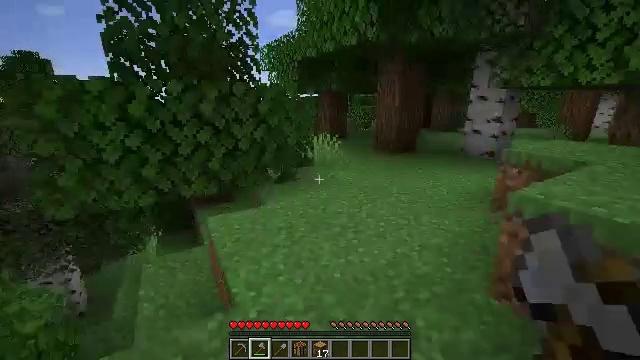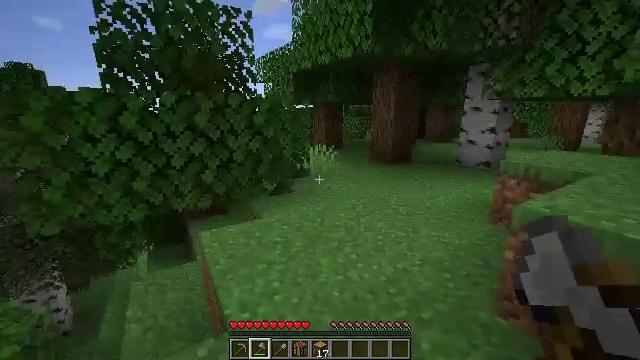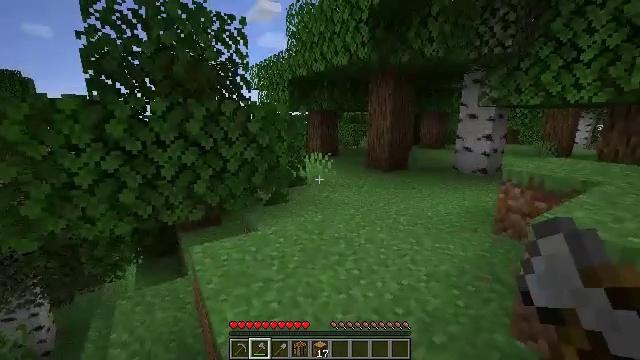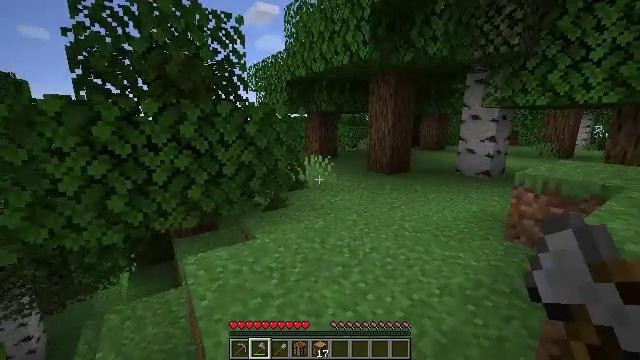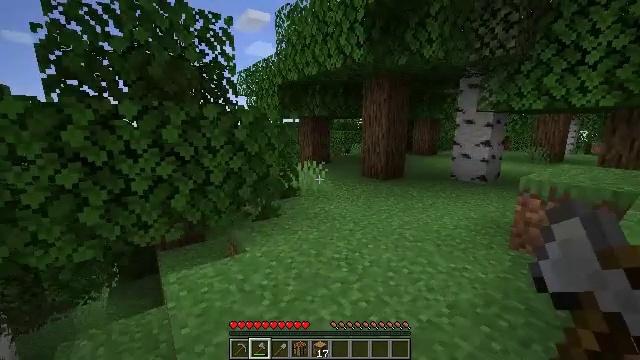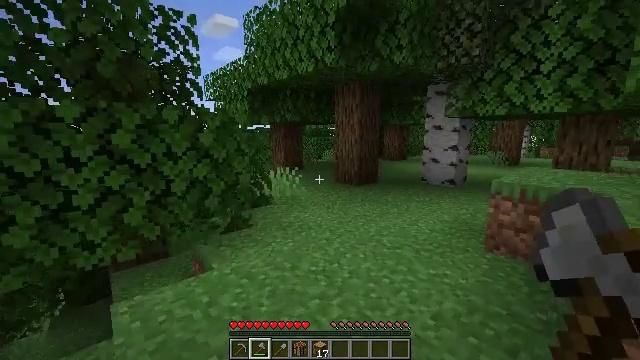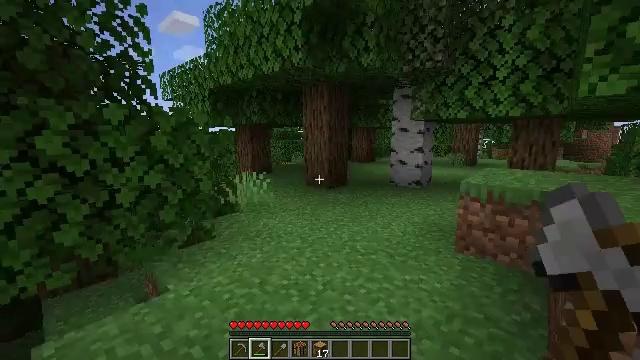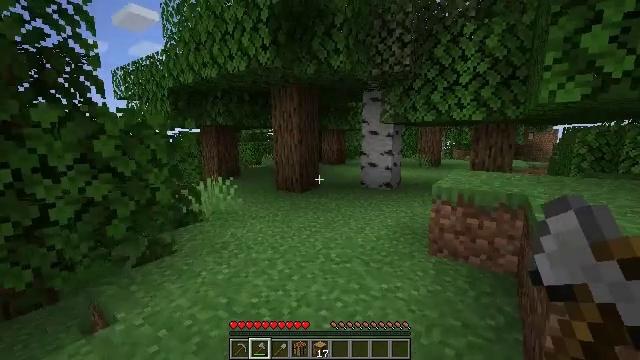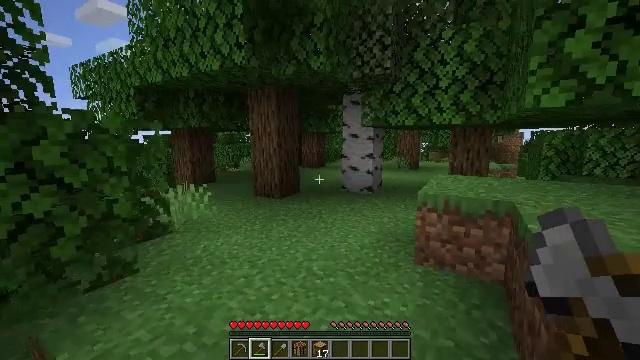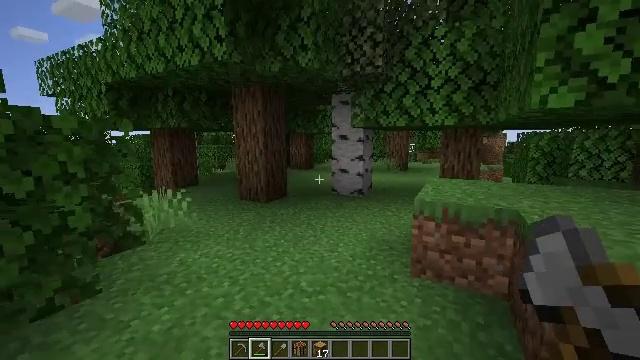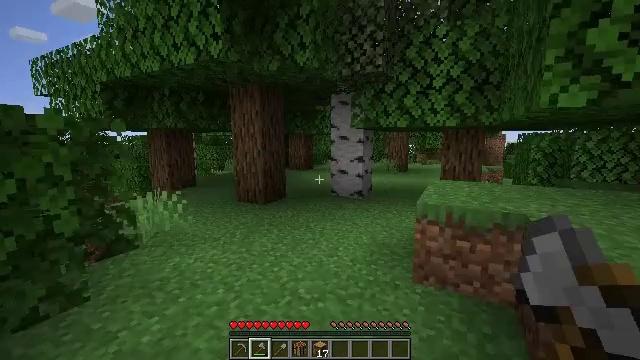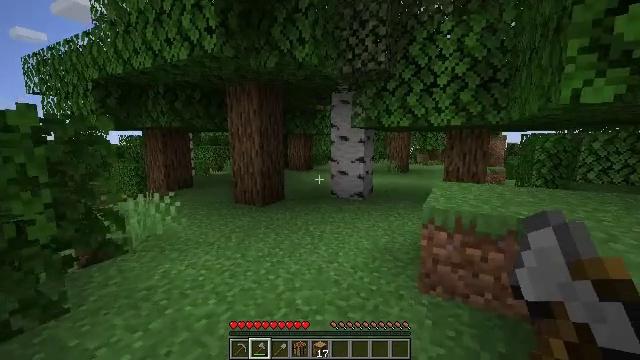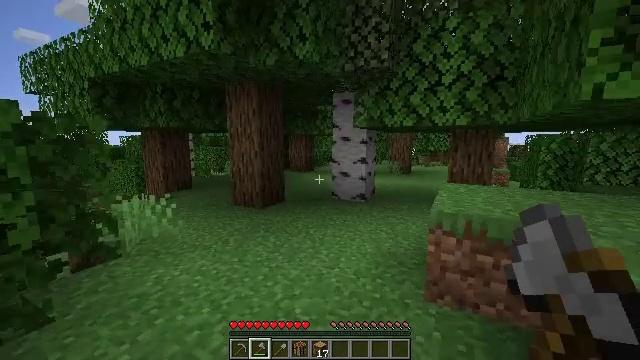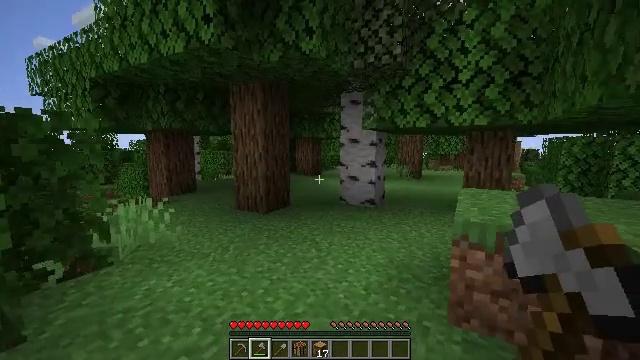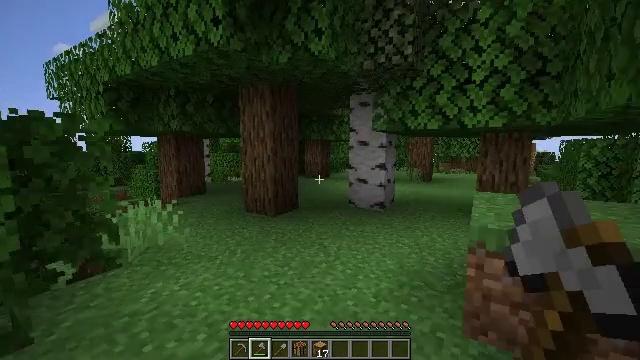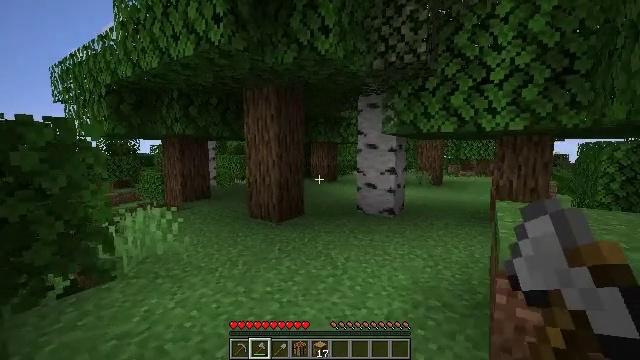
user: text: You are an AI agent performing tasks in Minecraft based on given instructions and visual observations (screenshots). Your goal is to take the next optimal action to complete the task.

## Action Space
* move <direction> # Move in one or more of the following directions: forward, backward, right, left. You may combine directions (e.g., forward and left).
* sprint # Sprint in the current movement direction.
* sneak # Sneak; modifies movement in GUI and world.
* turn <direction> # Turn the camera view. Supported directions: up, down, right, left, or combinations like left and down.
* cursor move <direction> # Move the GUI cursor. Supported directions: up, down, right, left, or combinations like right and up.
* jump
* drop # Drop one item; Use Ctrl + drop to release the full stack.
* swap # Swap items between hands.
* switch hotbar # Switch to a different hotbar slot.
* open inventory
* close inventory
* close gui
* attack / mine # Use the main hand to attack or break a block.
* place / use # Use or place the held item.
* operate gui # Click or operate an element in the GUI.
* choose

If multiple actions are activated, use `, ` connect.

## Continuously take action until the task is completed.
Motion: motion action
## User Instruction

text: Break the tree to get oak logs.
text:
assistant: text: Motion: move forward, turn right and up
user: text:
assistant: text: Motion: move forward, turn right and up
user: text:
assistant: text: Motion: move forward
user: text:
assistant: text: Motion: move forward, turn right and up
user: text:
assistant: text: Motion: move forward, turn right and up
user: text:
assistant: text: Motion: move forward, turn right
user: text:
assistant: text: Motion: move forward, turn right
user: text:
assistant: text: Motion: move forward, turn right
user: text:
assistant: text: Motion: move forward, turn right
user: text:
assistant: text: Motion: move forward
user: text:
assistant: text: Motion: move forward
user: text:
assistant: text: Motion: move forward
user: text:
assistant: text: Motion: move forward, turn left
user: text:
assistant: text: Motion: move forward, turn left
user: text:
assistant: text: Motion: move forward, turn left
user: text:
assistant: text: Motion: move forward, turn left
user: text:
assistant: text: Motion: move forward, turn left
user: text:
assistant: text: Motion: move forward, turn left
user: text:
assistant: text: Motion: move forward
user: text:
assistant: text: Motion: move forward
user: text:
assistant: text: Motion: move forward
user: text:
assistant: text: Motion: move forward
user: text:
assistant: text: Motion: move forward, turn left and down
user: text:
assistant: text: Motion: move forward, turn down
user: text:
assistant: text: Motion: move forward, turn down
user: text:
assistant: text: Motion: move forward
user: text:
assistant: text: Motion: move forward
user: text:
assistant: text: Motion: move forward
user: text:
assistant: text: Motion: move forward
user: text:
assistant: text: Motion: move forward